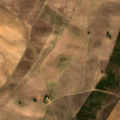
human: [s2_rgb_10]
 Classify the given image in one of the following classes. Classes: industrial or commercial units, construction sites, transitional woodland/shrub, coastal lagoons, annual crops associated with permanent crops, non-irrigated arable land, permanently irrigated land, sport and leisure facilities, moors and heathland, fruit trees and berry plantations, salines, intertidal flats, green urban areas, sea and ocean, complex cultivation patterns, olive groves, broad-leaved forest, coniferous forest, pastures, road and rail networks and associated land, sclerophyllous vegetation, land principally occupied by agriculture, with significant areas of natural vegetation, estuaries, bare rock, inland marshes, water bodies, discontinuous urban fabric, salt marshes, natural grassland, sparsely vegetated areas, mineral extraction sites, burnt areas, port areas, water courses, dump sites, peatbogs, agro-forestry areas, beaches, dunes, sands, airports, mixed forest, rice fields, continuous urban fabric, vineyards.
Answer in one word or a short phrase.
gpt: non-irrigated arable land, transitional woodland/shrub